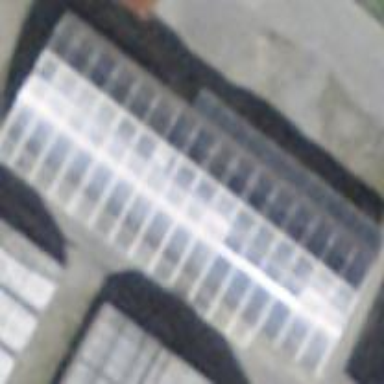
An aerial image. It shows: Greenhouse.